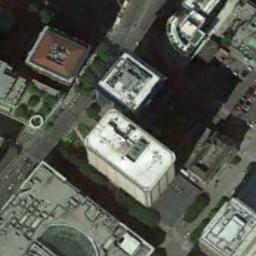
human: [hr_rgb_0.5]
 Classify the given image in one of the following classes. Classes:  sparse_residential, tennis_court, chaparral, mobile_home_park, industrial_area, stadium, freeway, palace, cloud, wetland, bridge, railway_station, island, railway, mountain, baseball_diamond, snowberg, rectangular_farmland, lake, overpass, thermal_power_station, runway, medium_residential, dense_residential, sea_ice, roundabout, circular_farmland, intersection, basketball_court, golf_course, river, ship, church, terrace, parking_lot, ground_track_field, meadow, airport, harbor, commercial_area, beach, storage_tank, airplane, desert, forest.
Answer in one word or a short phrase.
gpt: commercial_area